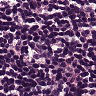
Metastatic tissue present: no